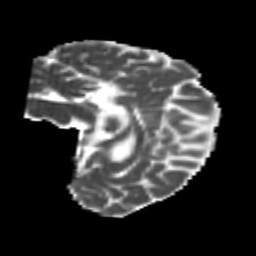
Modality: MD
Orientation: sagittal
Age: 25
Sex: female
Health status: healthy
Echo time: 0.074 s